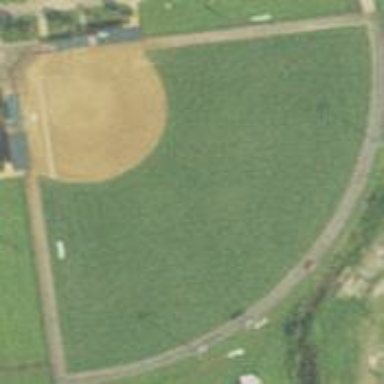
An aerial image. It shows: Baseball pitch for leisure land activities.